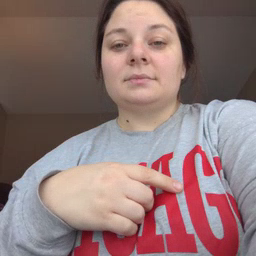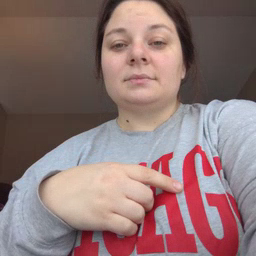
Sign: lips